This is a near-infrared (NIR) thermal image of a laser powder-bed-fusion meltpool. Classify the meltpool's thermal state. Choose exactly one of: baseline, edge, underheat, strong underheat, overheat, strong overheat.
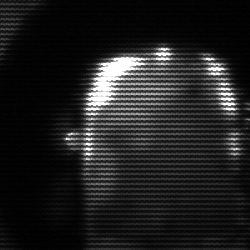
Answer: baseline